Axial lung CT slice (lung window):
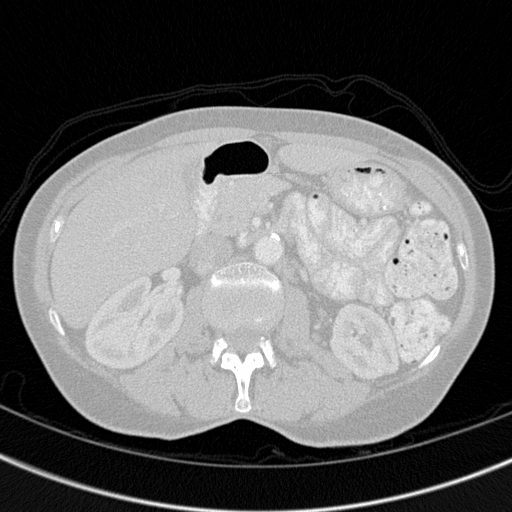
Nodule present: no